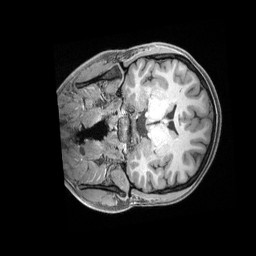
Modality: T1w
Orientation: coronal
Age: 23
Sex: female
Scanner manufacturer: siemens
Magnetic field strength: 3 T
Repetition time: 2.4 s
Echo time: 0.00228 s